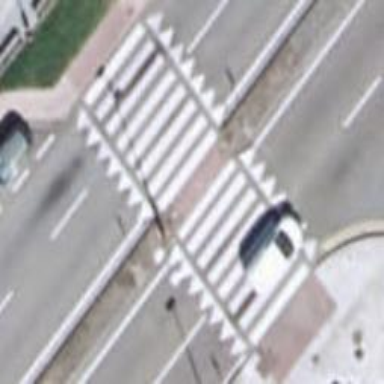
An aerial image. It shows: Marked road crossing.